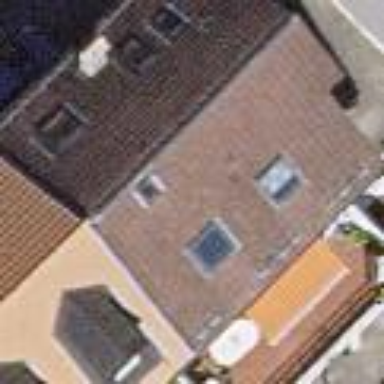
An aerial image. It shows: Semi-detached house.